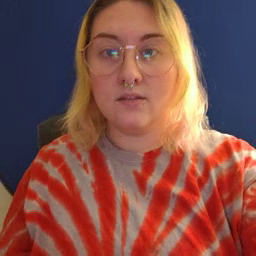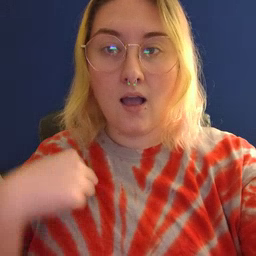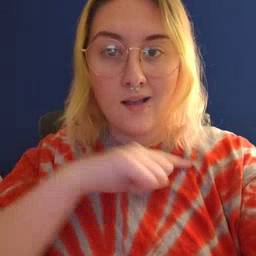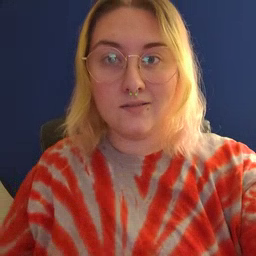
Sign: weus